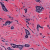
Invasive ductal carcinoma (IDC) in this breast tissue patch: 1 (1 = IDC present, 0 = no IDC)